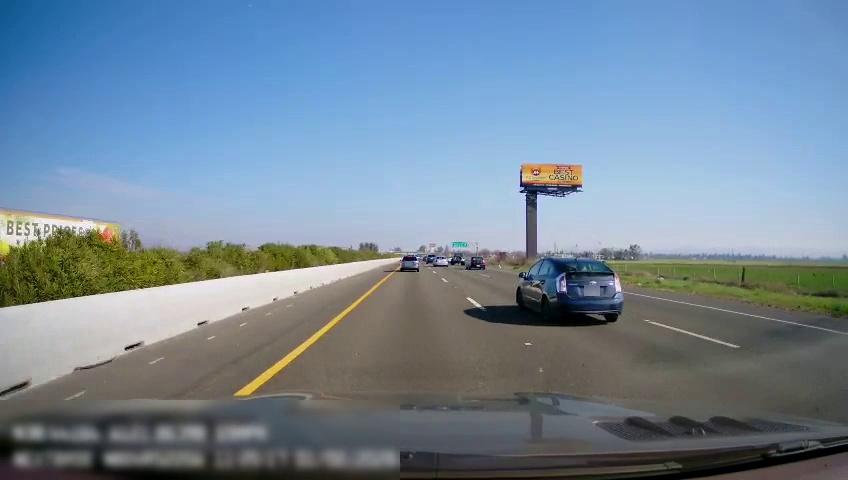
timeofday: Day
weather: Sunny
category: Drivable Space
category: Vehicles | Car
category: Vehicles | Truck
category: Vehicles | Car
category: Vehicles | Car
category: Vehicles | Car
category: Vehicles | Car
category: Lanes | Current Lane
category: Lanes | Current Lane
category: Lanes | Alternate Lane
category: Lanes | Alternate Lane
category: Traffic | Signs